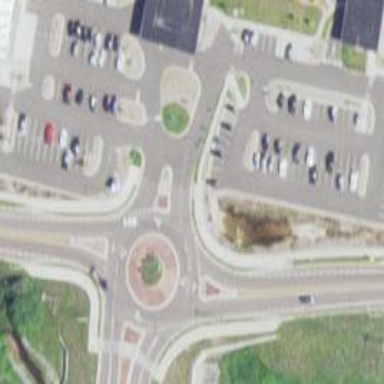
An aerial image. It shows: Roundabout at tertiary road junction.